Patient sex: F
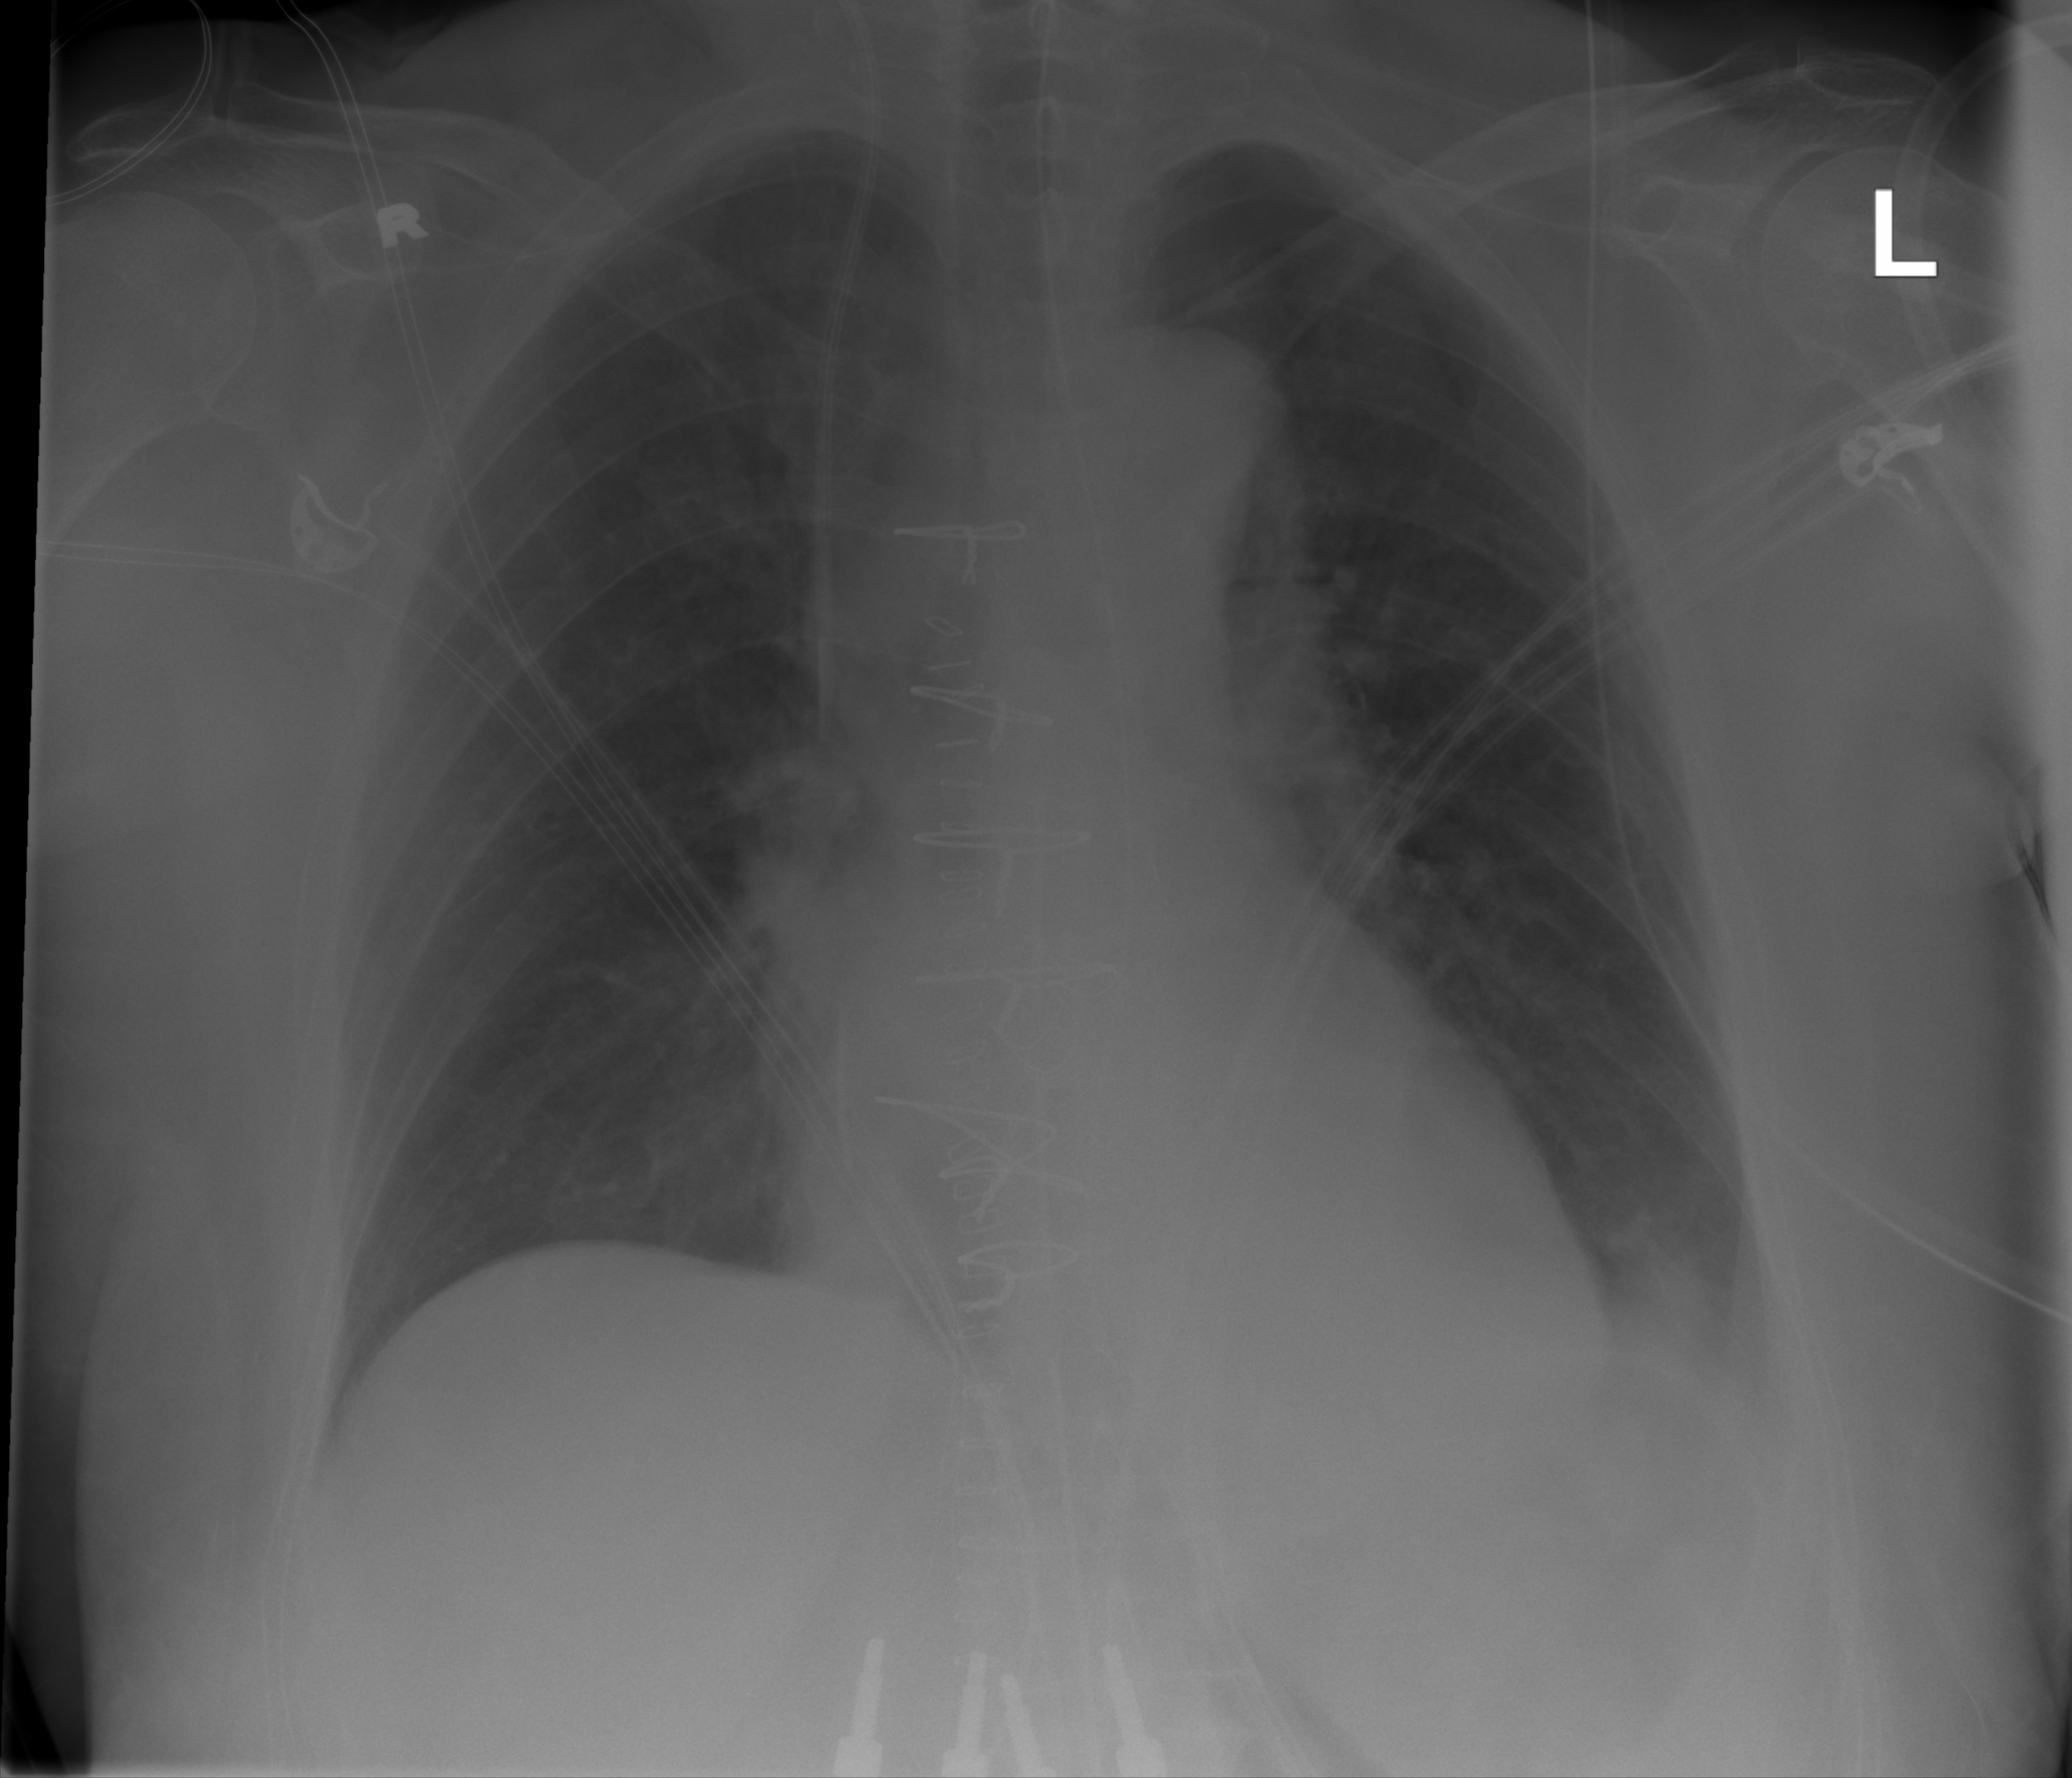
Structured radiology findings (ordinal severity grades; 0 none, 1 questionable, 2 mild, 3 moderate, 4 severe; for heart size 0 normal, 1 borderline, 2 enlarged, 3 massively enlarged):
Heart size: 0
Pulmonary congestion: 0
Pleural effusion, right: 0
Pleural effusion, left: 2
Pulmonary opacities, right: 0
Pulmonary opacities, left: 0
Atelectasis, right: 0
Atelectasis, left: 2